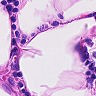
Metastatic tissue present: no